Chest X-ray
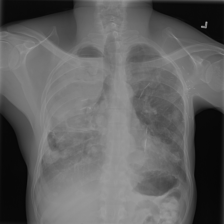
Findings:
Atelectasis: negative
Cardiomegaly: negative
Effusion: negative
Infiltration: negative
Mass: positive
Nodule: negative
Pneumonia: negative
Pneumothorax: negative
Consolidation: positive
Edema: negative
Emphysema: negative
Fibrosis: negative
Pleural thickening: negative
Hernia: negative